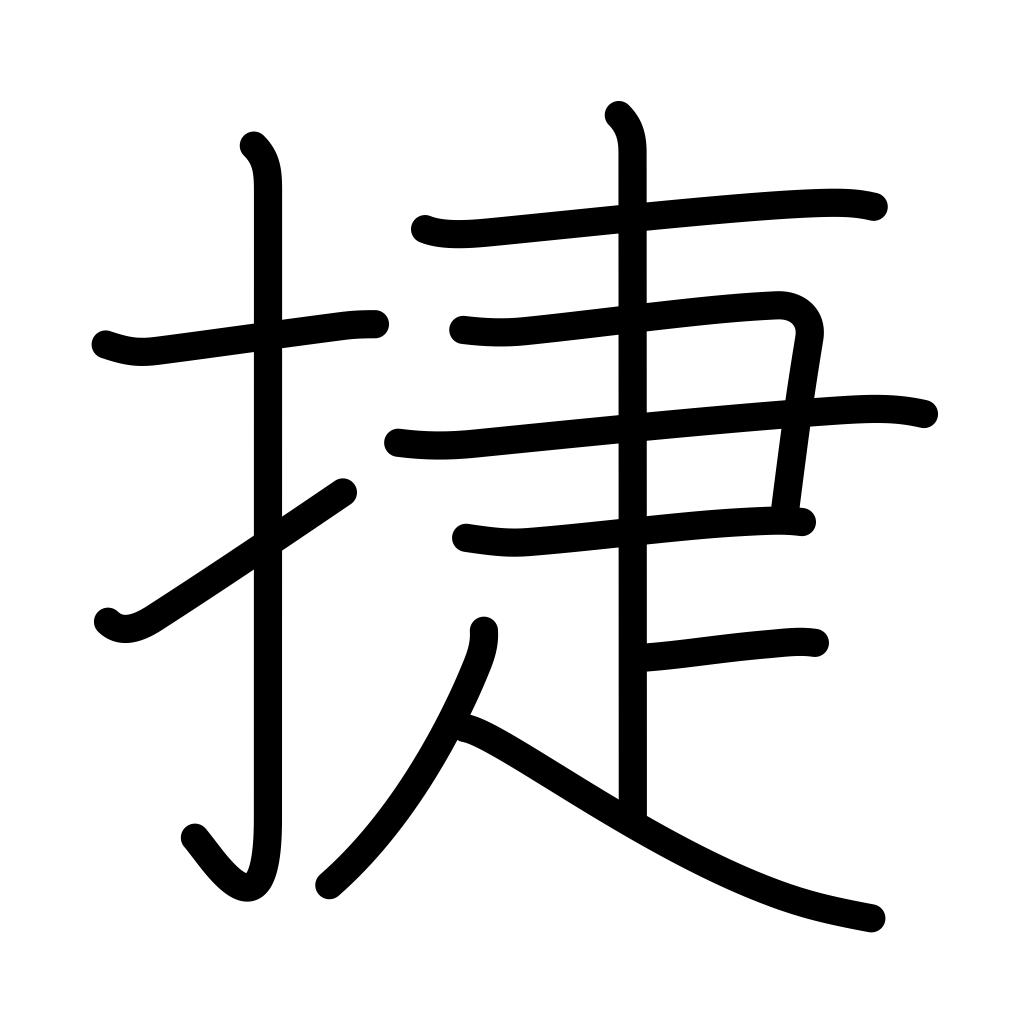
Meaning: victory, fast